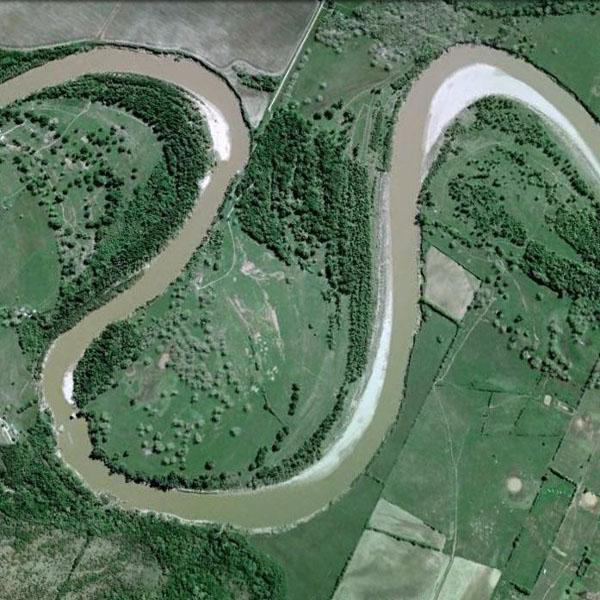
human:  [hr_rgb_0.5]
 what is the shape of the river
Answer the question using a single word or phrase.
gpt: curve